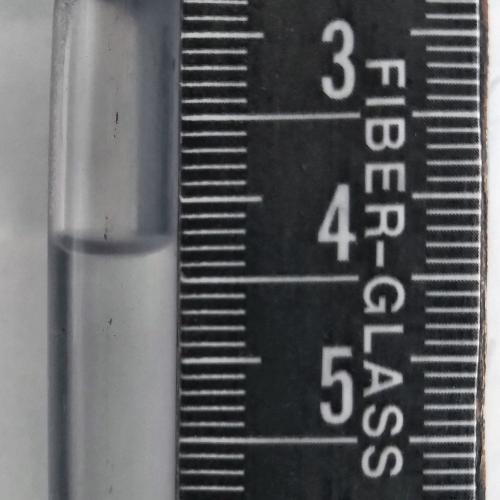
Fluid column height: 4.3 cm